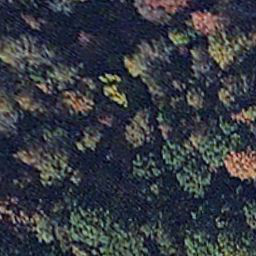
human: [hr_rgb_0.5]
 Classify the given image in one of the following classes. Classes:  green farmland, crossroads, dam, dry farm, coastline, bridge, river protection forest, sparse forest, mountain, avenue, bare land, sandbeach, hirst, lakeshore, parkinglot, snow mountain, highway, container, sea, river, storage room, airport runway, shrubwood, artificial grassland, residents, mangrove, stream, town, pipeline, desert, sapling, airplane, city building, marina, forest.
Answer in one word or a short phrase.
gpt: mangrove